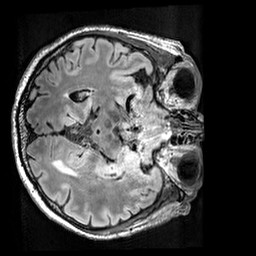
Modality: FLAIR
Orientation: axial
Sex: male
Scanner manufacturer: siemens
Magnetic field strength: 3 T
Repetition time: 5 s
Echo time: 0.395 s